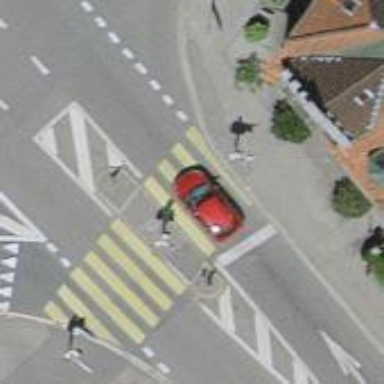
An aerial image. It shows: Crossing with traffic signals and central island.